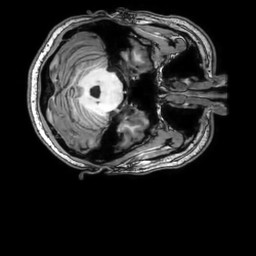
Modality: T1w
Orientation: axial
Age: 37
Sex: male
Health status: ill
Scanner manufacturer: philips
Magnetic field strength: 3 T
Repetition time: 0.008098 s
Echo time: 0.003705 s